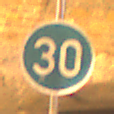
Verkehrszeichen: VorgeschriebeneMindestgeschwindigkeit
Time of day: Night
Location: Outdoor (Urban)
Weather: Clear
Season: NotSpecified
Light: Artificial